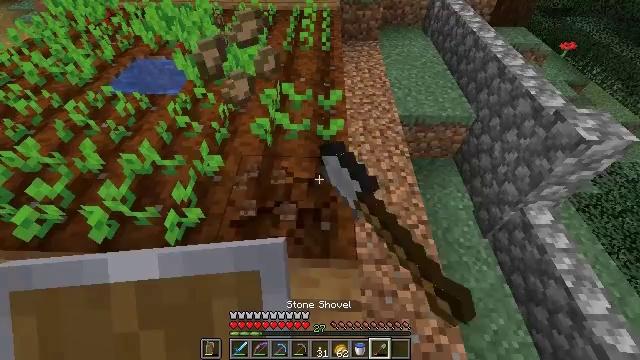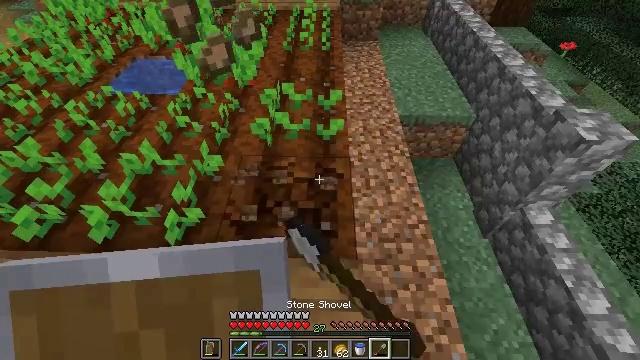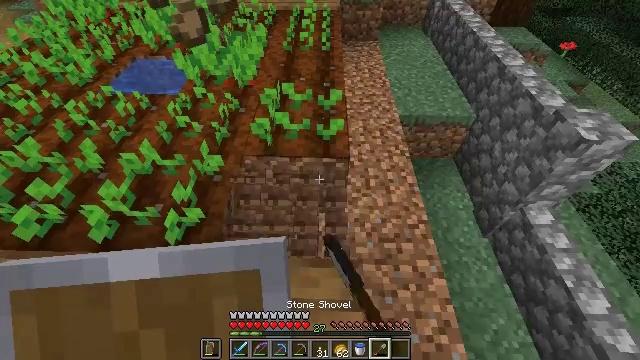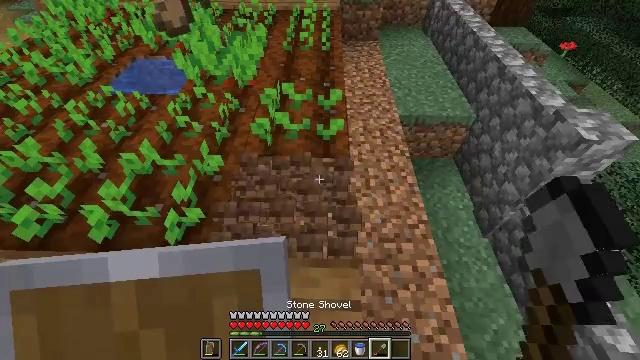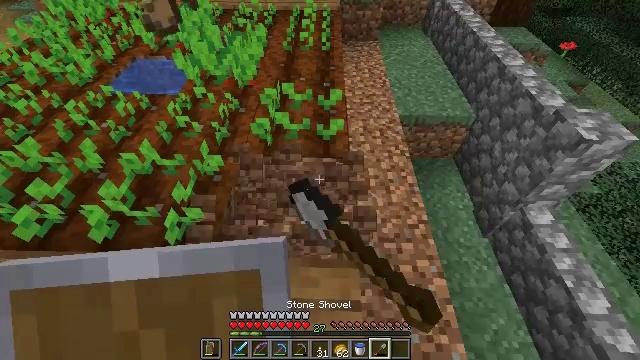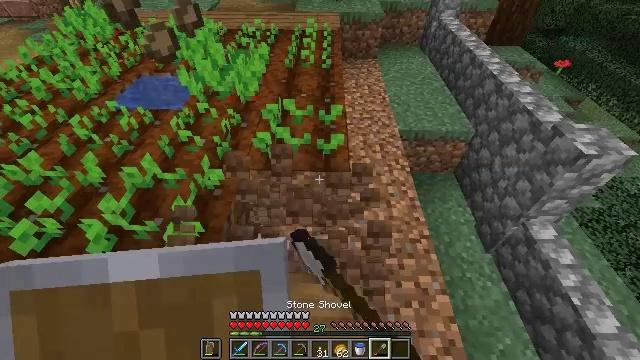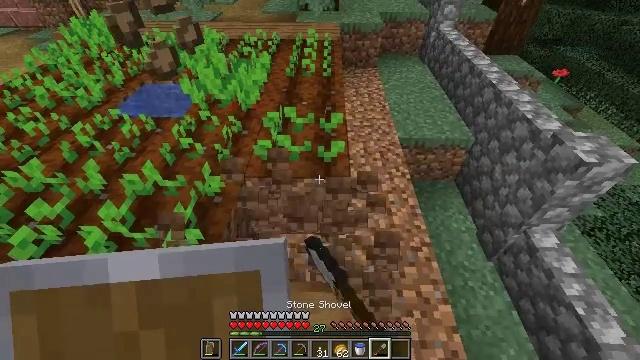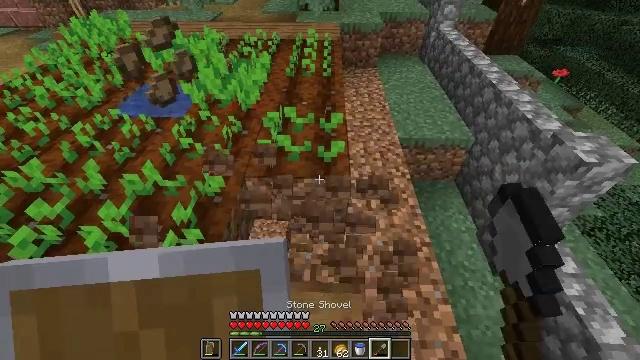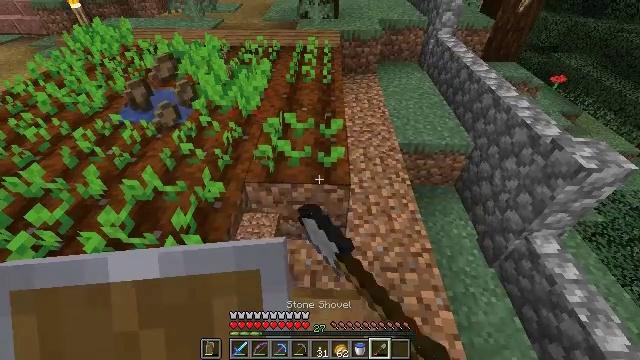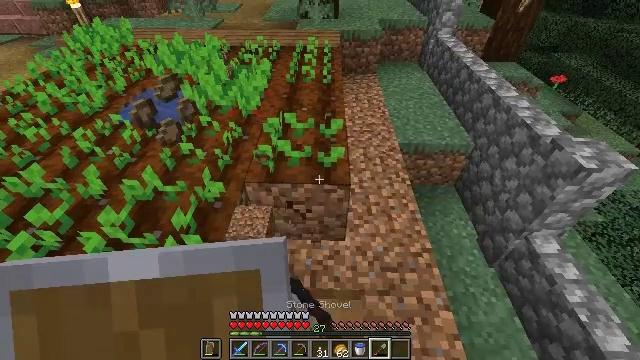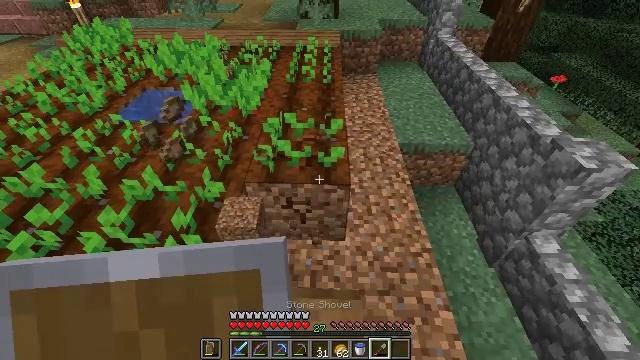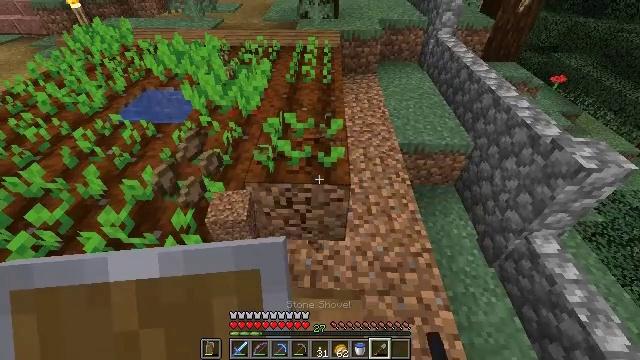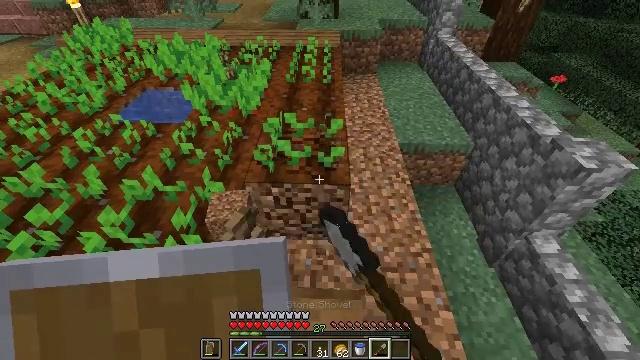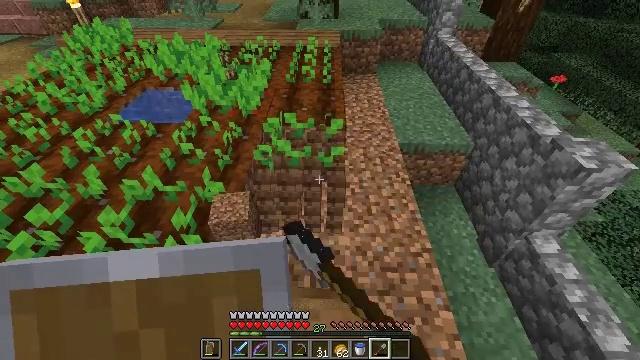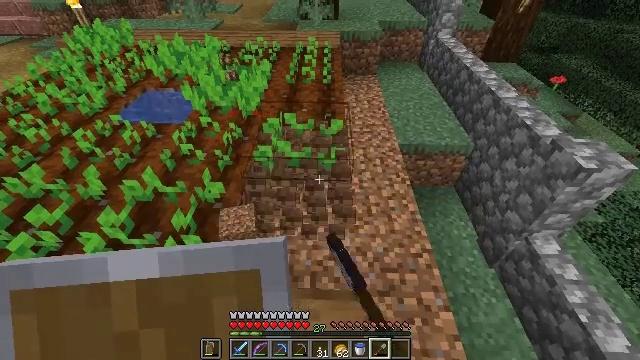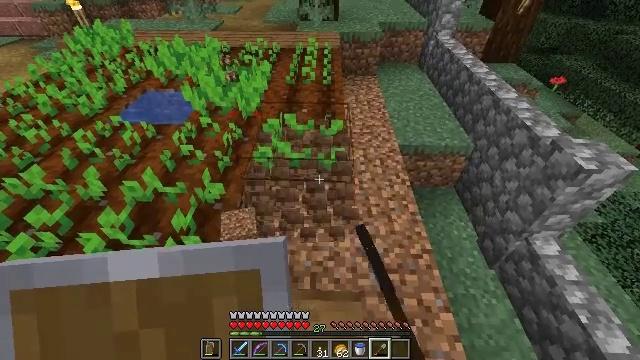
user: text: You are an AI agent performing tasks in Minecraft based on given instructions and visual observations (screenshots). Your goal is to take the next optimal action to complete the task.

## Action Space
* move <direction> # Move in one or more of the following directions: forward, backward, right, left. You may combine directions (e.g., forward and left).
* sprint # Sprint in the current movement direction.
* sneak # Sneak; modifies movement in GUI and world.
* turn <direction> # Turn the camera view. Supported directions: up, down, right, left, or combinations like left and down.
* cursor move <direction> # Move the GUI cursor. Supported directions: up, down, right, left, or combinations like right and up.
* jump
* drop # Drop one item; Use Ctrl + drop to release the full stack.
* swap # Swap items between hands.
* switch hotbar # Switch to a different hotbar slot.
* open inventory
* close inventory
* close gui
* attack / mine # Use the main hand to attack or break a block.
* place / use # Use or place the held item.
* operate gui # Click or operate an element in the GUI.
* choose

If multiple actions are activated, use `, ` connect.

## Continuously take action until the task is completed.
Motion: motion action
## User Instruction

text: Reclaim farmland by breaking it.
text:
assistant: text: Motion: attack / mine
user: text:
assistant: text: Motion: attack / mine
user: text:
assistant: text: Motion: attack / mine
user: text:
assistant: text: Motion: attack / mine
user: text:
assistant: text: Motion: turn up, attack / mine
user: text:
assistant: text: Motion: turn up, attack / mine
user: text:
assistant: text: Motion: attack / mine
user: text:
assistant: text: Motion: turn up, attack / mine
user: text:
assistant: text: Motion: attack / mine
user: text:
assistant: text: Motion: attack / mine
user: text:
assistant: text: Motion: attack / mine
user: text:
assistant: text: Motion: attack / mine
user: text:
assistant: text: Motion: attack / mine
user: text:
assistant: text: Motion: attack / mine
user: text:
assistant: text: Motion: attack / mine
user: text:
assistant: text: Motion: turn up, attack / mine
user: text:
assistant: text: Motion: turn right and up, attack / mine
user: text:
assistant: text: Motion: move forward, turn up, attack / mine
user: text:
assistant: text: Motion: move forward, attack / mine
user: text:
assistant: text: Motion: attack / mine
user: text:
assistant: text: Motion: attack / mine
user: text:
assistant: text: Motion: attack / mine
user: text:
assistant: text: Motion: attack / mine
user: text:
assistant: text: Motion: attack / mine
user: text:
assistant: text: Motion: attack / mine
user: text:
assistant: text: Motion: move forward, attack / mine
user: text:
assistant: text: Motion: move forward, attack / mine
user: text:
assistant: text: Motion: move forward, turn up, attack / mine
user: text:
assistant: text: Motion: attack / mine